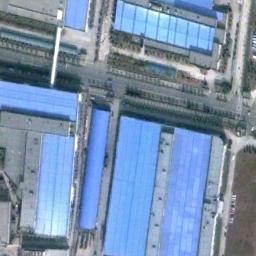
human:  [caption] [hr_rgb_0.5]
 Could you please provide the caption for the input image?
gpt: Neatly planned factories and roads in an industrial area with green belts .

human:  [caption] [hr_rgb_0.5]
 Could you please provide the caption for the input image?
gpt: The industrial area is very long and narrow .

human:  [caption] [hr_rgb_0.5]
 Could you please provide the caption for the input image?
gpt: The industrial area has some neatly arranged blue workshops and some roads go through the industrial area .

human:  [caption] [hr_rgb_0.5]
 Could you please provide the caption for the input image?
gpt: Many blue buildings are in industrial area .

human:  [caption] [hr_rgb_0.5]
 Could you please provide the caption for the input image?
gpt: There are some blue buildings on the industrial area .